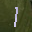
Label: 1